Question: With one of the answers on stack I have used following query:
'''
select
AVG(CASE WHEN Buy_sell = 1 and scrip_code='" + ds.Tables[0].Rows[i][2].ToString() + "' and Sauda_Date between convert(datetime,'" + dtpForDate.Value.Date.ToString("dd/MM/yyyy") + "') and convert(datetime,'" + dtpToDate.Value.Date.ToString("dd/MM/yyyy") + "') THEN Market_Rate ELSE 0 END) AS AVGBuyRate ,
AVG(CASE WHEN Buy_sell = 2 THEN Market_Rate ELSE 0 END) AS AVGSellRate,
CONVERT(VARCHAR(11),sauda_date) AS sauda_date,
SUM(CASE WHEN Buy_sell = 1 and scrip_code='" + ds.Tables[0].Rows[i][2].ToString() + "' and Sauda_Date between convert(datetime,'" + dtpForDate.Value.Date.ToString("dd/MM/yyyy") + "') and convert(datetime,'" + dtpToDate.Value.Date.ToString("dd/MM/yyyy") + "') THEN Trade_Qty ELSE 0 END) AS BuyQty,
SUM(CASE WHEN Buy_sell = 2 and scrip_code='" + ds.Tables[0].Rows[i][2].ToString() + "' and Sauda_Date between convert(datetime,'" + dtpForDate.Value.Date.ToString("dd/MM/yyyy") + "') and convert(datetime,'" + dtpToDate.Value.Date.ToString("dd/MM/yyyy") + "') THEN Trade_Qty ELSE 0 END) AS SellQty ,
SUM(CASE WHEN Buy_sell = 1 and scrip_code='" + ds.Tables[0].Rows[i][2].ToString() + "' THEN Trade_Qty ELSE 0 END) -SUM(CASE WHEN Buy_sell = 2 and scrip_code='" + ds.Tables[0].Rows[i][2].ToString() + "' THEN Trade_Qty ELSE 0 END) AS CarryForword
from tradefile
where scrip_code='" + ds.Tables[0].Rows[i][2].ToString() + "'
and INST_TYPE LIKE 'FUT%'
group by CONVERT(VARCHAR(11),sauda_date) order by CONVERT(VARCHAR(11),sauda_date) desc
'''
This query gives me output below:

In this if we look at sauda_date column, after 28 Feb 2013 it is ordering it by 22 Mar 2013 , then 21 Mar 2013 then 20 Mar 2013 , etc.
But it should be 28 Feb 2013 , 1 Mar 2013 , 2 Mar 2013 .... , 20 Mar 2013 , 21 Mar 2013 , 22 Mar 2013.
What changes I should make in query?
sauda_date is of nvarchar type
'''
select AVG(CASE WHEN Buy_sell = 1 and scrip_code='" + ds.Tables[0].Rows[i][2].ToString() + "' and Sauda_Date between convert(datetime,'" + dtpForDate.Value.Date.ToString("dd/MM/yyyy") + "') and convert(datetime,'" + dtpToDate.Value.Date.ToString("dd/MM/yyyy") + "') THEN Market_Rate ELSE 0 END) AS AVGBuyRate , AVG(CASE WHEN Buy_sell = 2 THEN Market_Rate ELSE 0 END) AS AVGSellRate, CONVERT(VARCHAR, CONVERT(DATETIME, sauda_date, 106), 106) as Sauda_Date,SUM(CASE WHEN Buy_sell = 1 and scrip_code='" + ds.Tables[0].Rows[i][2].ToString() + "' and Sauda_Date between convert(datetime,'" + dtpForDate.Value.Date.ToString("dd/MM/yyyy") + "') and convert(datetime,'" + dtpToDate.Value.Date.ToString("dd/MM/yyyy") + "') THEN Trade_Qty ELSE 0 END) AS BuyQty,SUM(CASE WHEN Buy_sell = 2 and scrip_code='" + ds.Tables[0].Rows[i][2].ToString() + "' and Sauda_Date between convert(datetime,'" + dtpForDate.Value.Date.ToString("dd/MM/yyyy") + "',106) and convert(datetime,'" + dtpToDate.Value.Date.ToString("dd/MM/yyyy") + "',106) THEN Trade_Qty ELSE 0 END) AS SellQty , SUM(CASE WHEN Buy_sell = 1 and scrip_code='" + ds.Tables[0].Rows[i][2].ToString() + "' THEN Trade_Qty ELSE 0 END) -SUM(CASE WHEN Buy_sell = 2 and scrip_code='" + ds.Tables[0].Rows[i][2].ToString() + "' THEN Trade_Qty ELSE 0 END) AS CarryForword from tradefile where scrip_code='" + ds.Tables[0].Rows[i][2].ToString() + "' and INST_TYPE LIKE 'FUT%' group by convert(datetime,sauda_date,106) order by convert(datetime,sauda_date,106) desc
'''
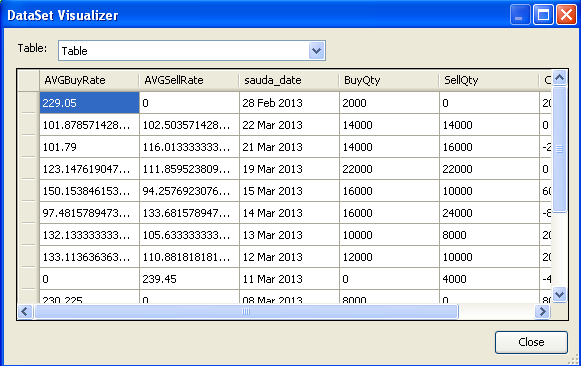
Answer: Change the last line to:
'''
select
....,
CONVERT(VARCHAR, CONVERT(DATETIME, sauda_date, 106), 106)
...
group by CONVERT(VARCHAR, CONVERT(DATETIME, sauda_date, 106), 106)
order by CONVERT(DATETIME, sauda_date, 106) asc
'''
Also you need the lowest date first, so i believe you need an 'asc' and not a 'desc'